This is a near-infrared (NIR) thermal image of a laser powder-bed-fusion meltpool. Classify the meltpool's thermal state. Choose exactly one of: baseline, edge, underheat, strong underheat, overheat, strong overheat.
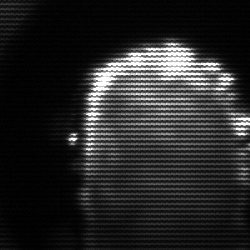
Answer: baseline